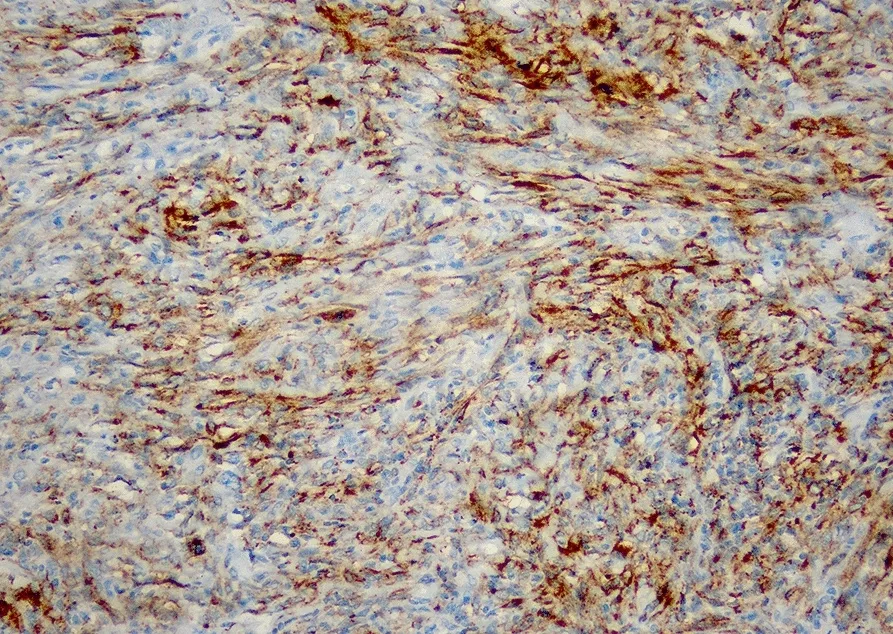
Immunohistochemistry for anti-programmed death ligand-1 antibody showing membranous positivity in tumor cells (Ventana SP263 assay).
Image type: pathology (immunostaining)